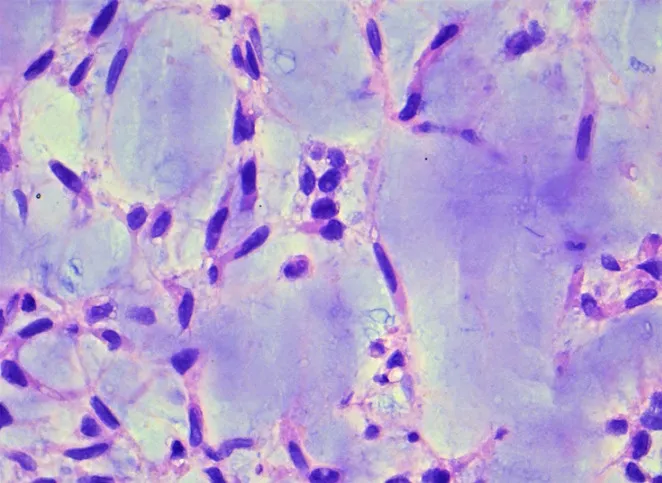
uniform tumor cells provided with bland ovoid nuclei and interconnected by delicate cytoplasmic processes (magnification x40).
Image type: pathology (h&e)